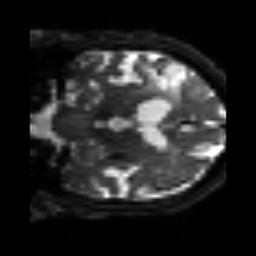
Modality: sbref
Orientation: coronal
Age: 69
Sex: male
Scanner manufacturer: siemens
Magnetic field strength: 3 T
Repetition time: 3.2 s
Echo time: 0.081 s